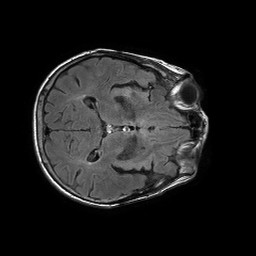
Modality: FLAIR
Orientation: axial
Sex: female
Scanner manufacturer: philips
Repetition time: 11 s
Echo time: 0.125 s